Question: I am working on a primitive online game client that I wrote as a Java Swing application. My problem is that potential users refuse to download and run any unfamiliar executable. I want my game to be reach as many people as possible and users fear that the executable might contain a virus. That is why I would like to embed the game client into my web page instead. How would you turn this Java executable code (liked below) into an applet?
Thus far I have a main which makes the initial connection to the game server...
<URL>
A Java Swing GUI that I made with the Netbeans GUI builder...
<URL>
Object input/output streams connected to my game/web server...
<URL>
<URL>
And some buffered images for graphics...
<URL>
Note that in future development, I would like to replace much of the primitive looking 2D Swing GUI with content rendered with the Lightweight Java Game Library or some other higher-level video game graphics specific library to make the game look better.
Given that information, what is the best way to make this Java application into an embed-able (applet)? Describe your method and reasoning in such a way that even a college freshman could follow.
Note: Following the advice below, I have tried using WebStart, but I still get an intimidating warning:

Update:
I am in the process of refactoring my code so that the top level container is a JPanel.
I have tried making "GUI" extend JPanel and changing the "gamewindow" from a JFrame into a JPanel.
Modified Main:
<URL>
Modified GUI:
<URL>
Despite the changes, Netbeans will not allow this program to run with Java Web Start.
When I enable WebStart and Build/Clean, Netbeans creates two files:
I then clicked Build/Clean and it generated two files:
1. master-application.jnlp https://dl.dropboxusercontent.com/u/214507961/Panel_Top_Level_Container/master-application.jnlp
2. preview-application.html https://dl.dropboxusercontent.com/u/214507961/Panel_Top_Level_Container/preview-application.html
but no JAR file.
Still working on it. AI moved the remainder of this question to:
<URL>
At this point I'm so tired of putting up with the security hassles and see little to no way to get around certification warnings without paying. I have decided that it would probably be better to just re-write the entire client in HTML5 and javascript.
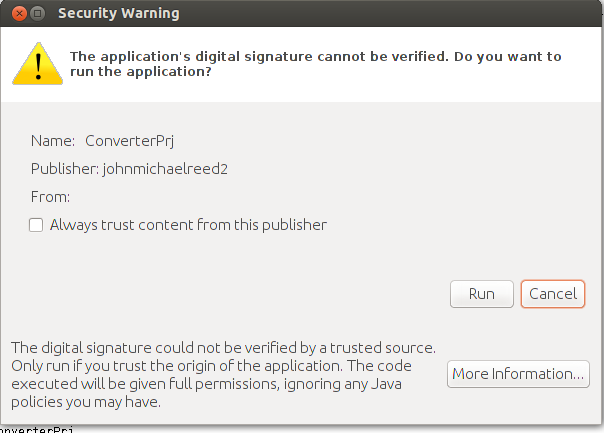
Answer: Redo the client using HTML5 and Javascript so that you don't run into any prompts or security warnings.